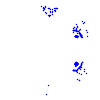
Particle: electron